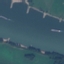
Land use / land cover: River